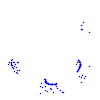
Particle: proton